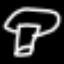
Label: mushroom